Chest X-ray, AP view. Patient: 23 years old, sex F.
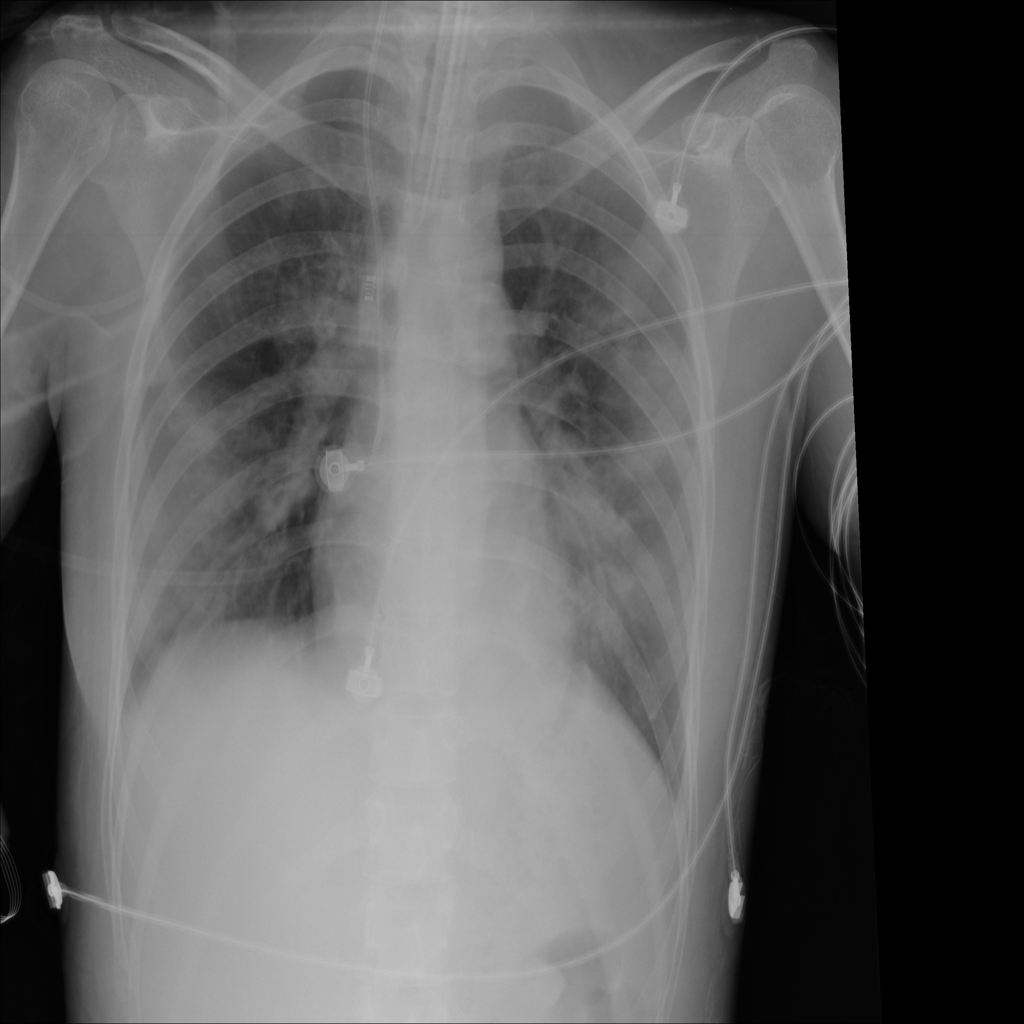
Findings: Infiltration, Pneumonia